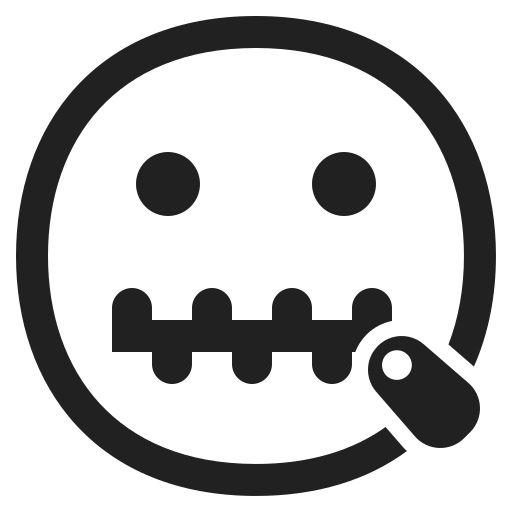
zipper mouth face high contrast